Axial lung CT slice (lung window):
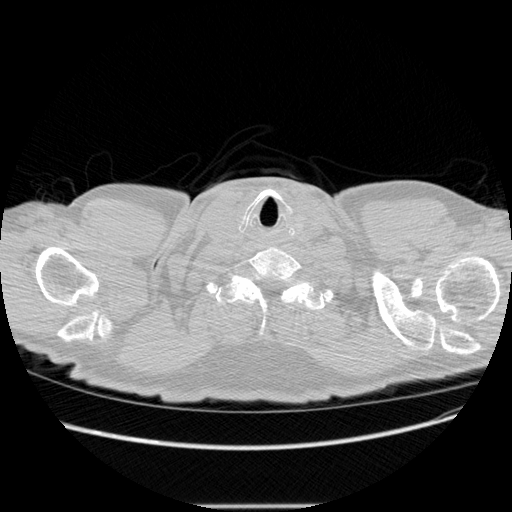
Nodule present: no